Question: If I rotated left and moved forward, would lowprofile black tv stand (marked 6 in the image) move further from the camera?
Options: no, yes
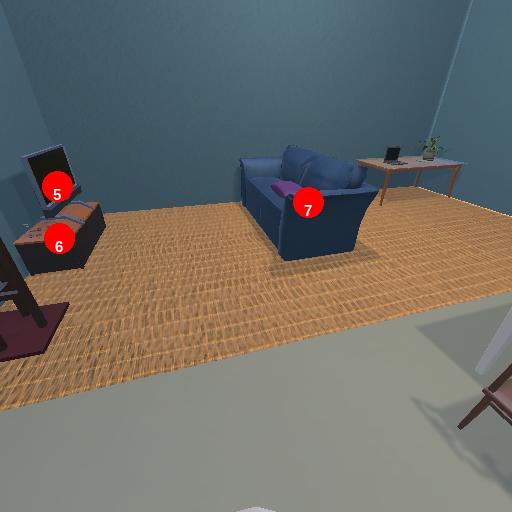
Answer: no